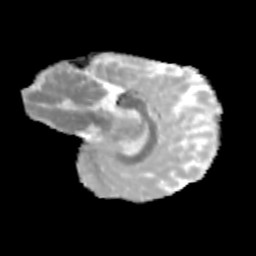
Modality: MD
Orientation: sagittal
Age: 11
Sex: male
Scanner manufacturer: siemens
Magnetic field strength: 3 T
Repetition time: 3.8 s
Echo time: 0.07 s